Interaction volume radius: 5 \u00c5
Interaction volume height: 10 \u00c5
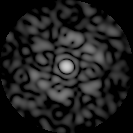
Disorder parameter: 0.755